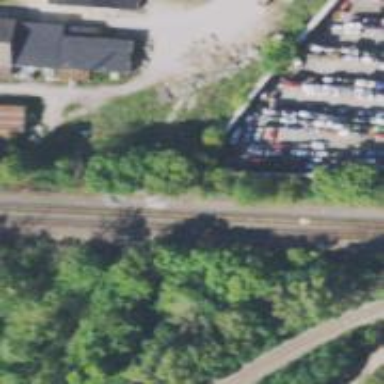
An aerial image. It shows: Railway line running on embankment.